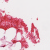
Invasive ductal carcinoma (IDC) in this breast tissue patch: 0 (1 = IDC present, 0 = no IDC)